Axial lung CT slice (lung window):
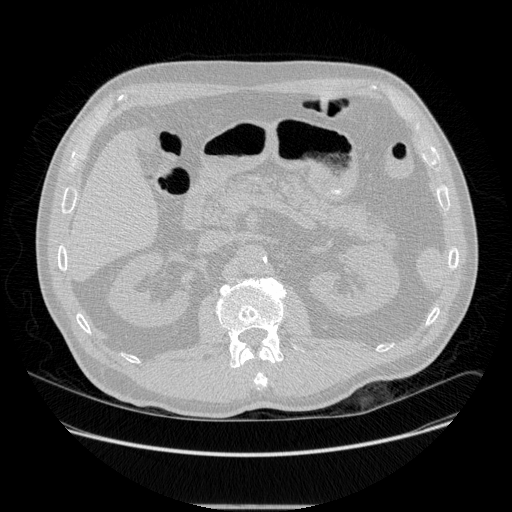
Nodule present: no